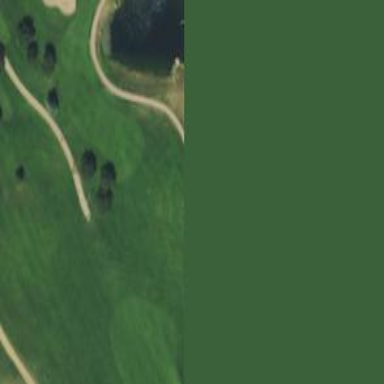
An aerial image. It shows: Path designated for golf carts.